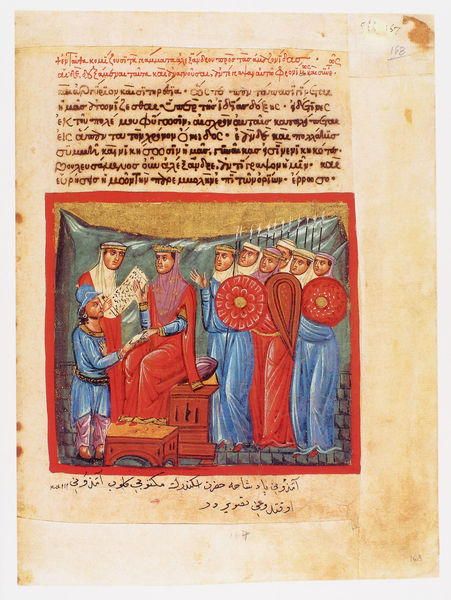
Titel: Der griechische Alexanderroman
Institution: Venedig, Hellenic Institute Codex Gr. 5
Schlagwörter: blau, mann, frauen, gelb, sitzen, männer, stuhl, tisch, weiss, rot, tuch, bibel, geschichte, historie, stehen, ärmel, gewand, gold, tücher, krone, engel, schrift, papier, hocke, füsse, hocker, schemel, könig, soldaten, thron, kopftuch, schild, buch, orient, asien, druck, illustration, text, knien, helm, herrscher, heer, arabisch, griechisch, mittelalter, krieger, lanzen, schriftrolle, speer, speere, bote, turban, sitzkissen, türkei, handschrift, schilde, nachricht, buchmalerei, morgenland, einzelblatt, aramäisch